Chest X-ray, PA view. Patient: 53 years old, sex F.
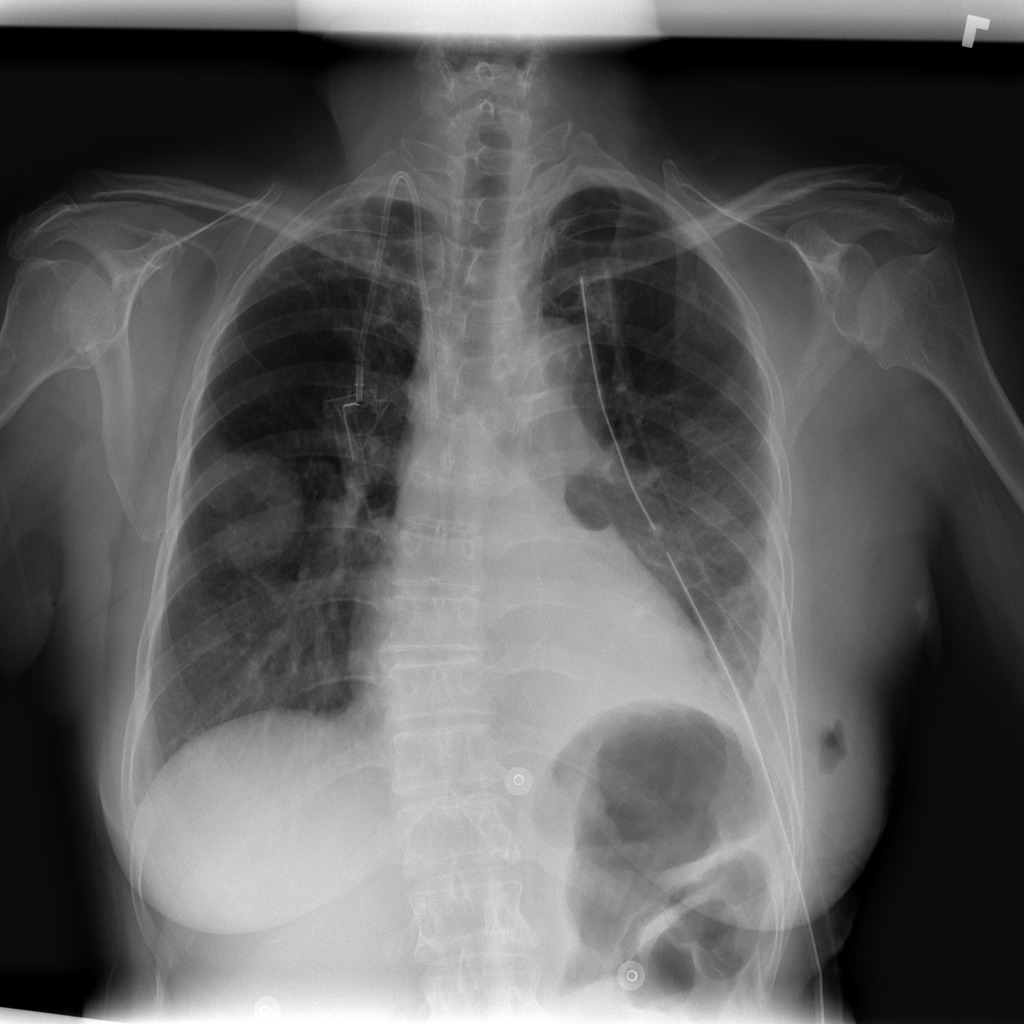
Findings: Mass, Pleural_Thickening, Pneumothorax